Question: In my application, I am using Material 3 for theming. I created a theme at Figma with Material Theme Builder and add generated code to my app. But there is something that I can not figure out how to achieve.
For example, material theme builder creates a Surface tones palette that contains six different colors.

I want to use the "Surface at + 1" color for example, it harmonizes the surface color with the primary color.
But generated code doesn't contain any property like surface1 and 'harmonizeWith' property is not working as expected.
Do you have any suggestions?
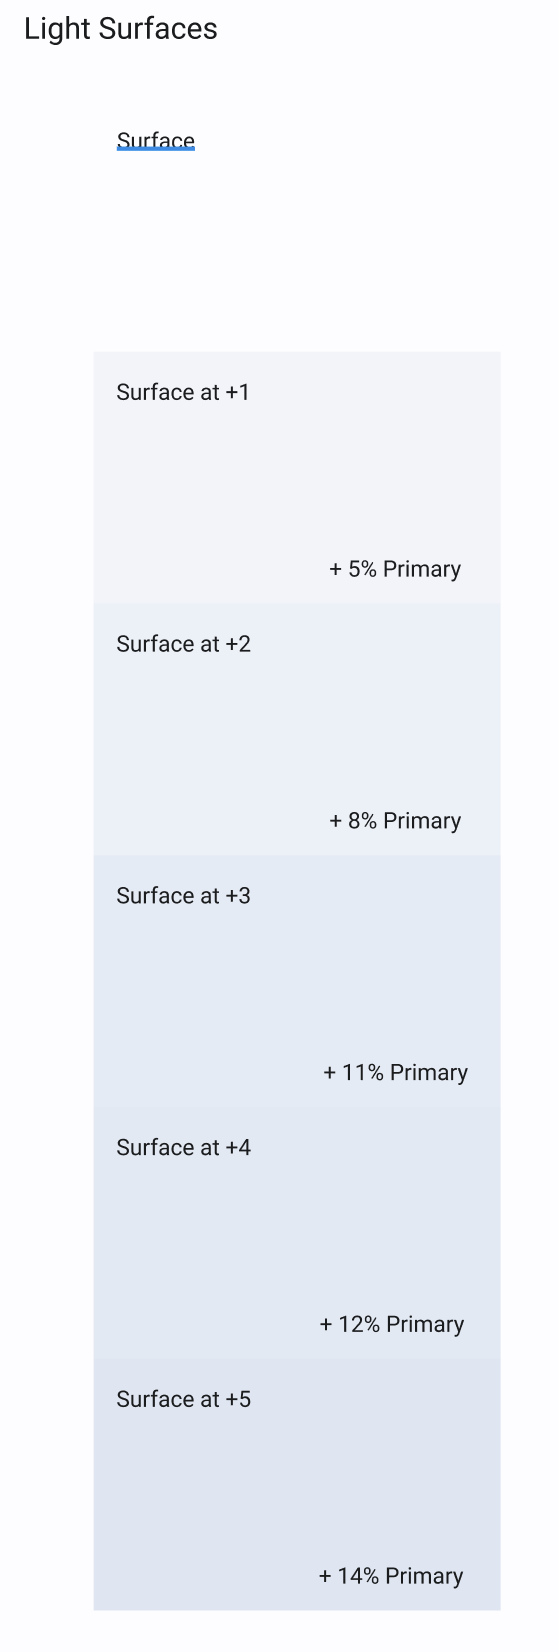
Answer: Those values are derived within the framework. In case you want to calculate values yourself,
'final color = ElevationOverlay.applySurfaceTint(color, surfaceTint, elevation);'
Here color would be background color, surfaceTint is defined in colorScheme and elevation would be 1-5. You will get the resultant color.
But...
The way it should be used is by using Material widget as parent with providing MaterialType to that Material Widget.
More info could be found here in source code
<URL>